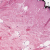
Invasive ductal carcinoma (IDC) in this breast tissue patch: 0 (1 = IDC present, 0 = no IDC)